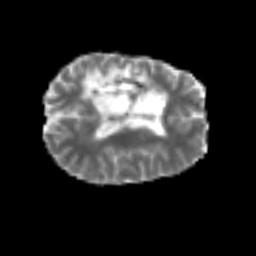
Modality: MD
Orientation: axial
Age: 31
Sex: female
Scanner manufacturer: siemens
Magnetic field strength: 3 T
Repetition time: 6.1 s
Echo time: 0.101 s